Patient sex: M
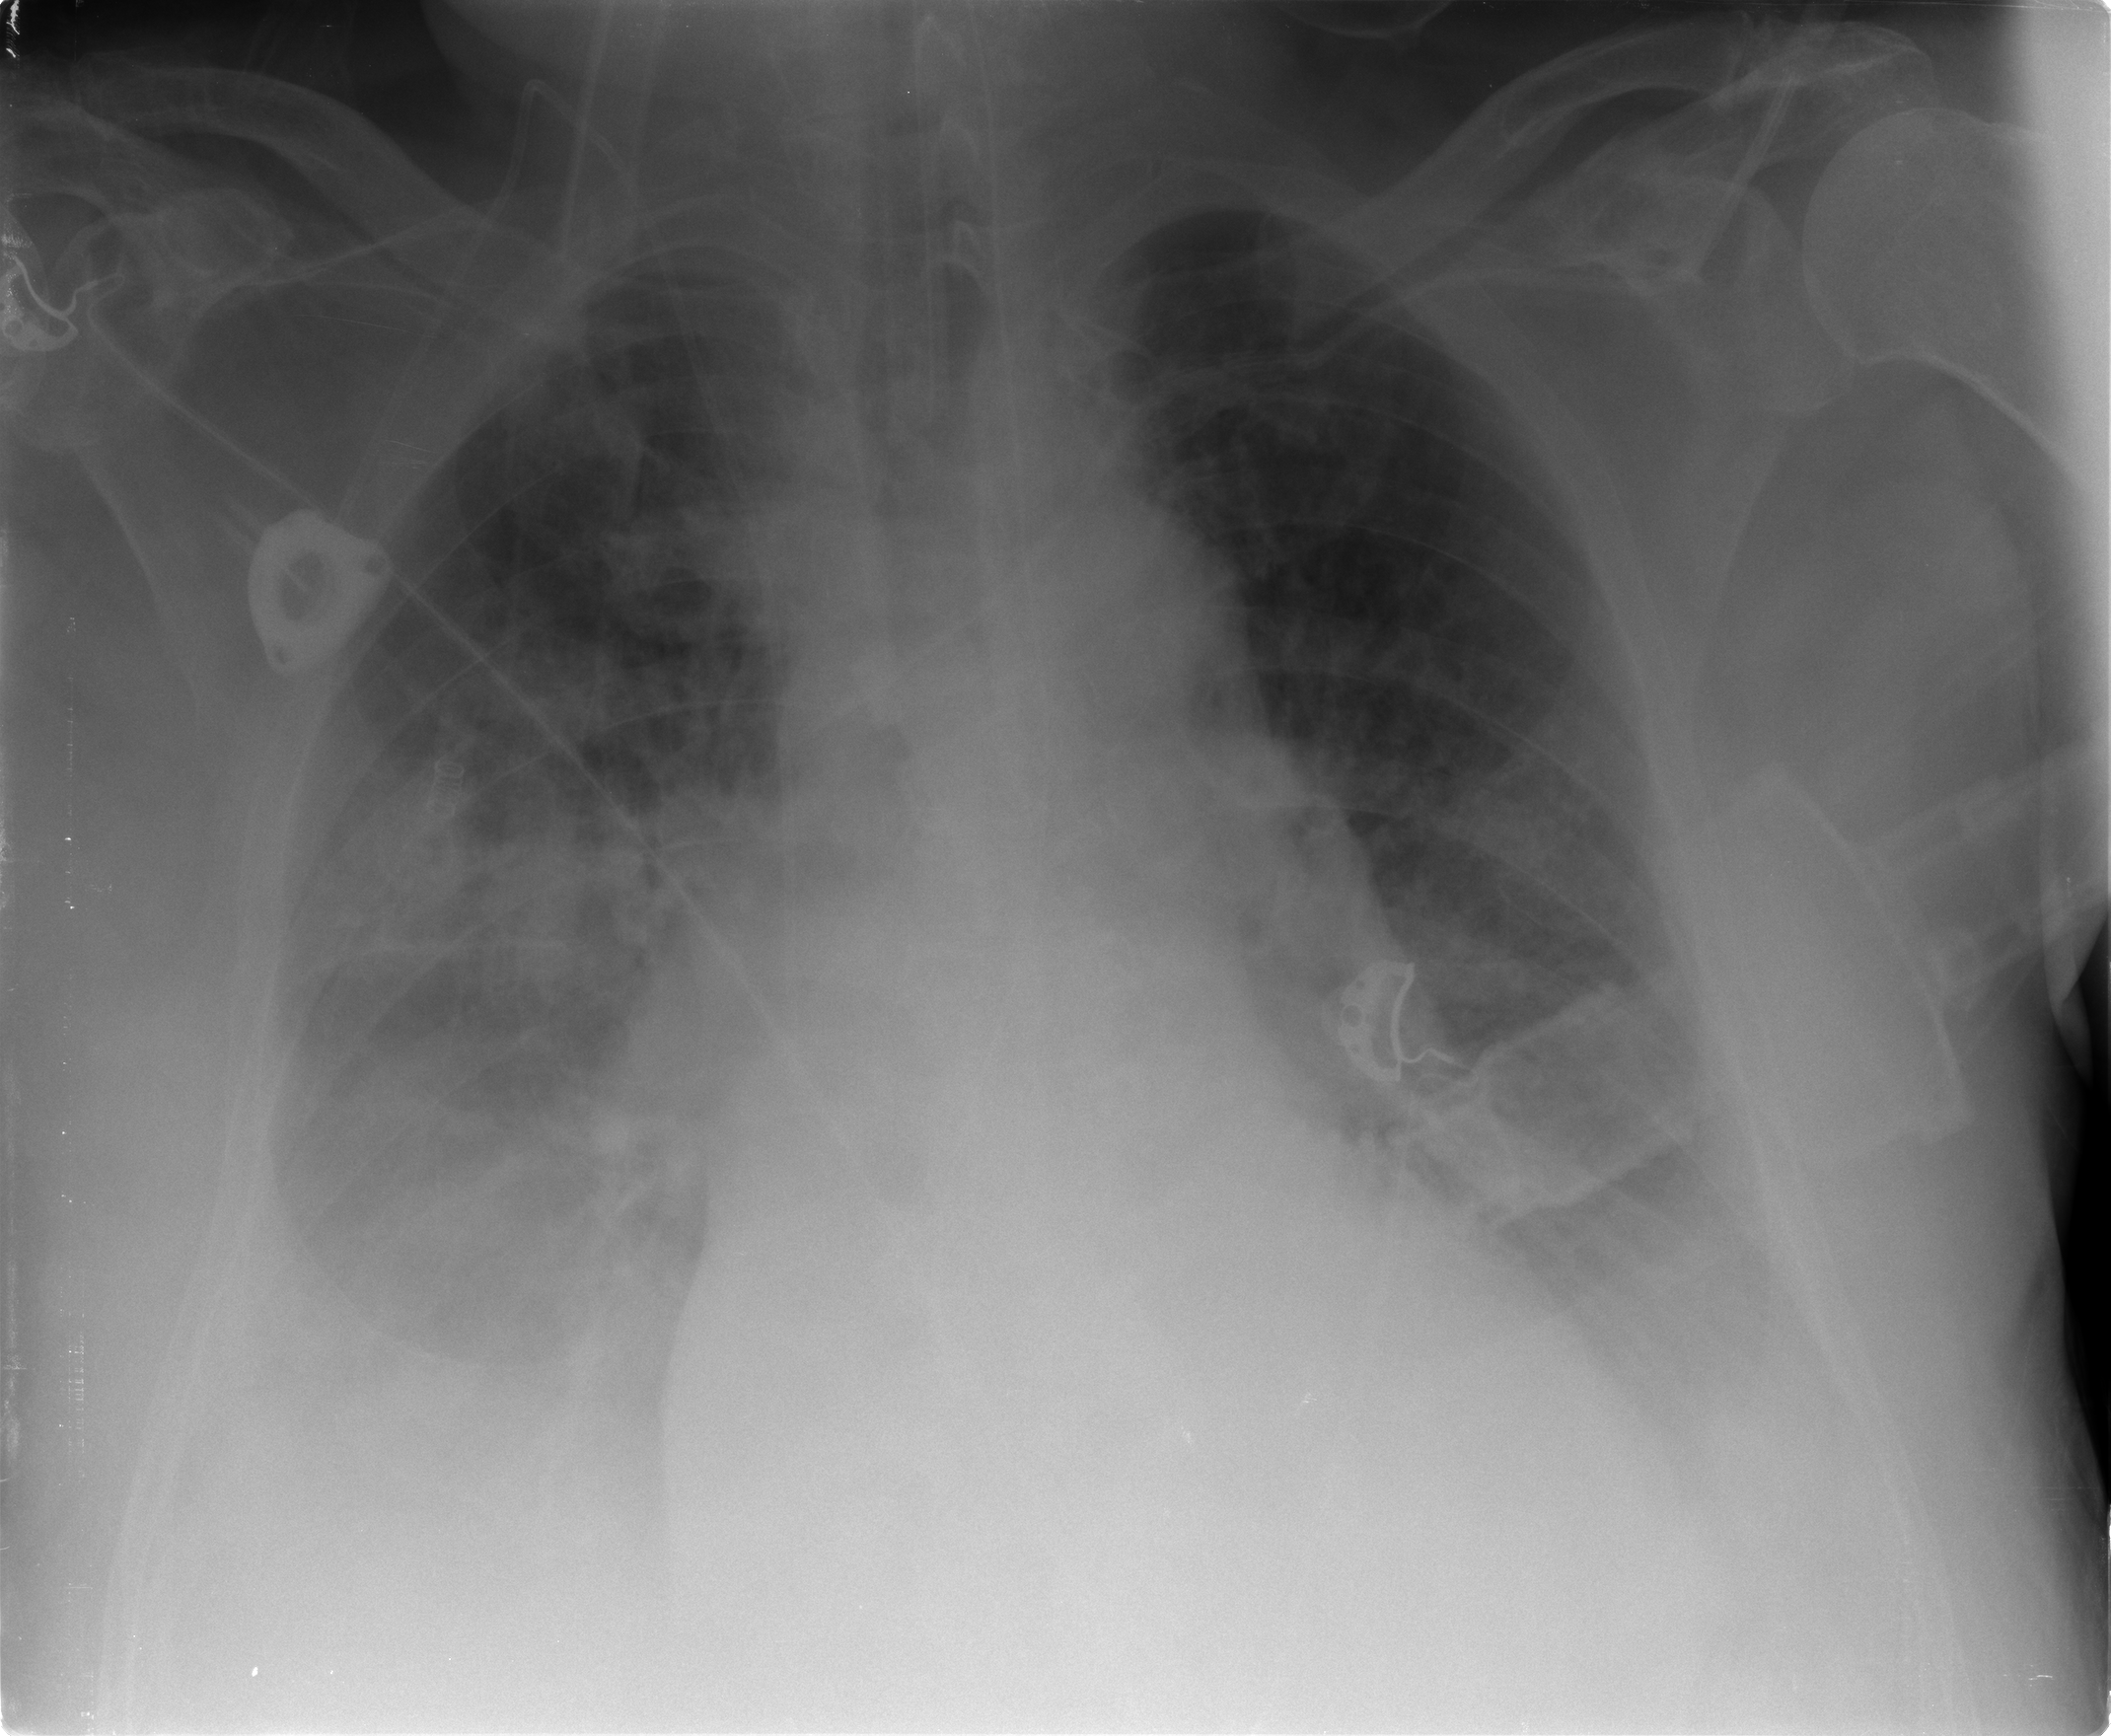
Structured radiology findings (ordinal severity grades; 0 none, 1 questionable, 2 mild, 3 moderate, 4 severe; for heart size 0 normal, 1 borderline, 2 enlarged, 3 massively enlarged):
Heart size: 2
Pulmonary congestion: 2
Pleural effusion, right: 2
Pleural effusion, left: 2
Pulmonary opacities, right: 3
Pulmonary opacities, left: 1
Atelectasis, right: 2
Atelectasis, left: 1